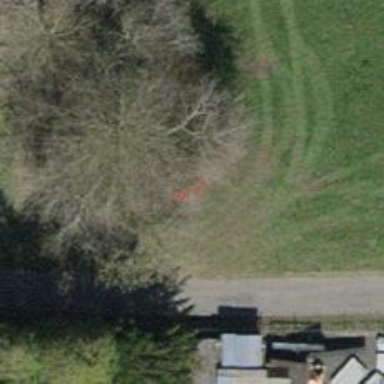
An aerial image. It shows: Red bench.